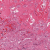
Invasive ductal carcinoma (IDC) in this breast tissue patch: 0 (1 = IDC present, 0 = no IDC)